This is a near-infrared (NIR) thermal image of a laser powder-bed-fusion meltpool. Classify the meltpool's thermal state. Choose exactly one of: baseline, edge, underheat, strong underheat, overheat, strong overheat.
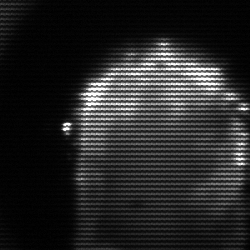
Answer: baseline